Interaction volume radius: 5 \u00c5
Interaction volume height: 45 \u00c5
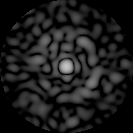
Disorder parameter: 0.8358